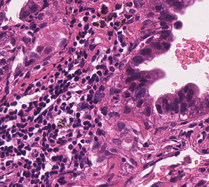
Tumor epithelial tissue: yes
Tumor-associated stroma tissue: yes
Normal tissue: no